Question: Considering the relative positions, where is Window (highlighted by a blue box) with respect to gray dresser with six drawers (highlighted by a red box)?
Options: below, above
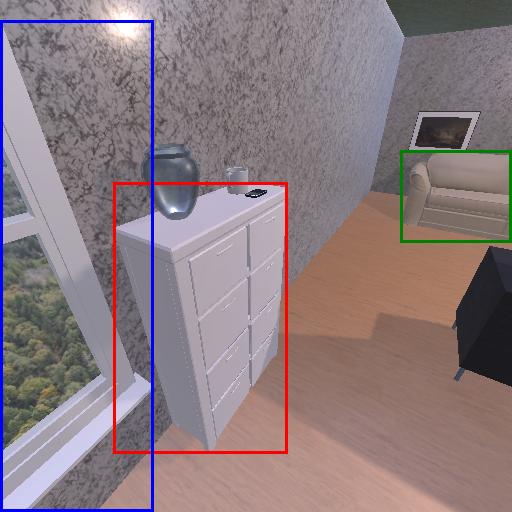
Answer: below